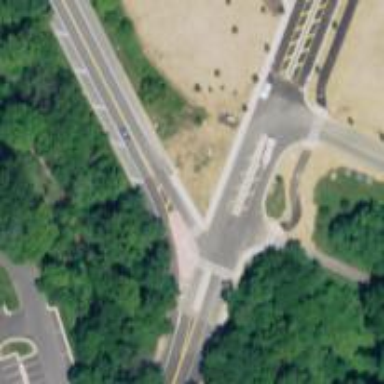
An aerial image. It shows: Marked crossing on the road.